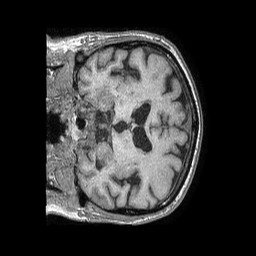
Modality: T1w
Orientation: coronal
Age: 66
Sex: male
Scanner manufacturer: philips
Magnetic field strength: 1.5 T
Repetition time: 0.007694 s
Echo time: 0.003557 s